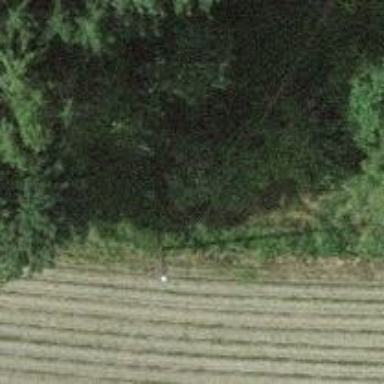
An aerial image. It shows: Power pole.